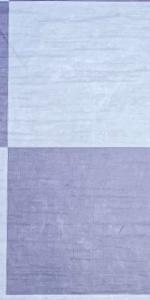
Label: Empty